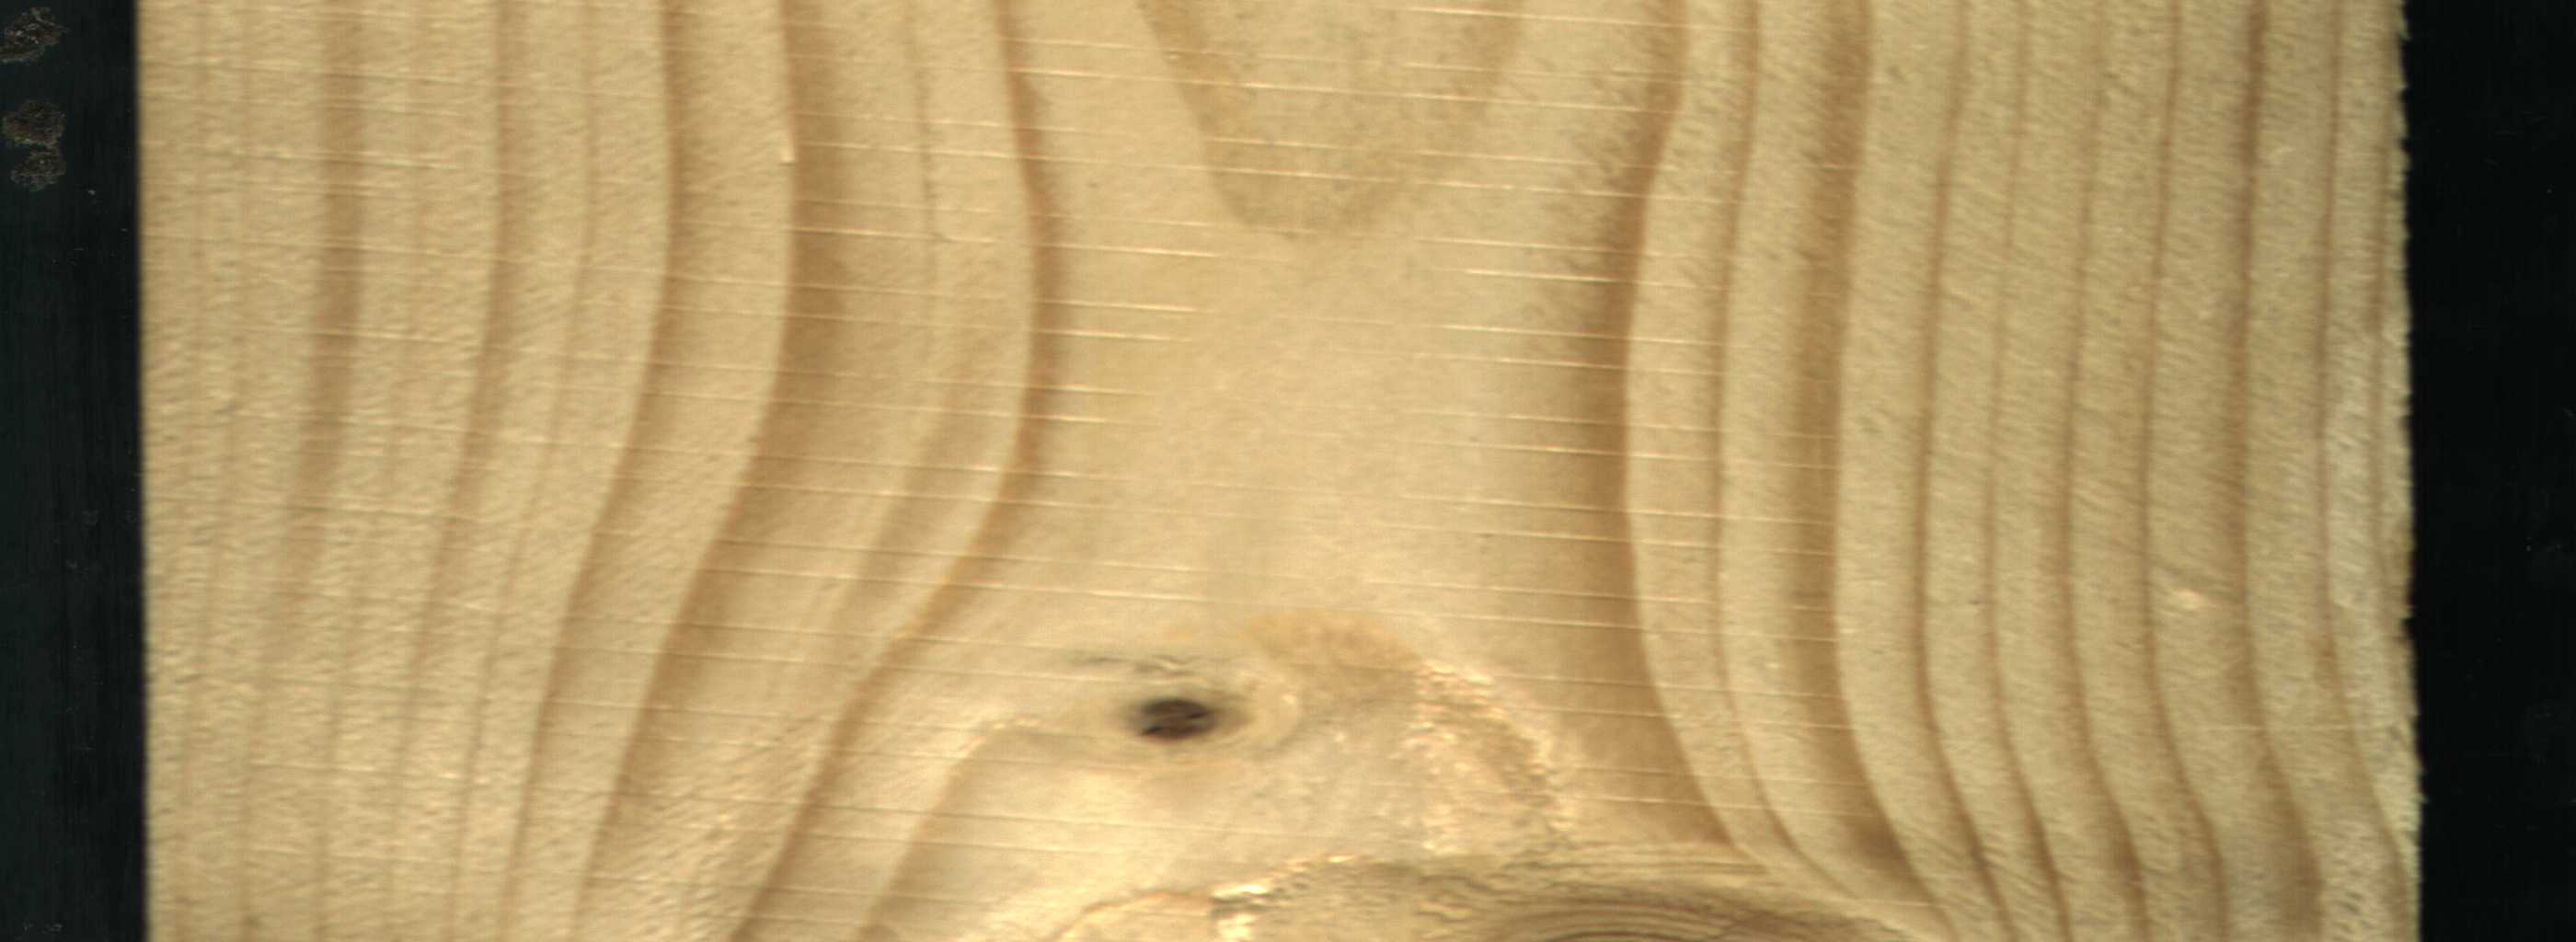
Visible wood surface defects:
Live_Knot
Live_Knot